Question: I'm creating an e-commerce website and I wanted to build a page where I could view a list of all the orders created.
If the order contains just 1 type of item, the format works correctly, but i can't think of a way to construct the table when there are multiple types of items ordered.
This is how it looks like when there are 2 items ordered (last entry):

I want the "Queso Burrito" to be right under "steak and egg burrito" for #18.
This is my code:
'''
<table>
<tr>
<td>#</td>
<td>Name</td>
<td>Email</td>
<td>Phone</td>
<td>Order</td>
<td>Order Quantity</td>
<td>Delivered</td>
</tr>
{% for ord in orders %}
<tr>
<td>{{ord.pk}}</td>
<td>{{ord.user.first_name}}</td>
<td>{{ord.user.email}}</td>
<td>{{ord.user.get_profile.phone}}</td>
{% for food in ord.orderitem_set.all %}
<td>{{food.name}}</td>
<td>{{food.quantity}}</td>
{% endfor %}
<td>x</td>
</tr>
{% endfor %}
</table>
'''
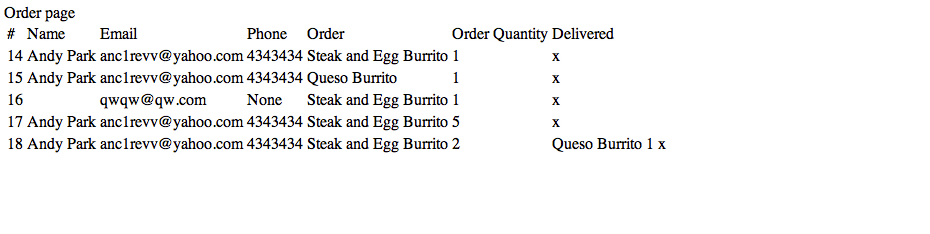
Answer: With multiple items, you typically see tables with order data repeated for each line item.
'''
{% for order in orders %}
{% for orderitem in order.items %}
<td>{{order.id}}</td><td>...</td>
{% endfor %}
{% endfor %}
'''
If you want exactly the formatting you described, you could check if the inner loop is past its first item and hide the fields you don't want repeated.
'''
<table>
{% for ord in orders %}
{% for item in ord.orderitem_set.all %}
<tr>
{% if forloop.counter == 1 %}
<td>{{ord.pk}}</td>
<td>{{ord.user.first_name}}</td>
<td>{{ord.user.email}}</td>
<td>{{ord.user.get_profile.phone}}</td>
{% else %}
<td colspan="4"></td>
{% endif %}
<td>{{item.name}}</td>
<td>{{item.quantity}}</td>
<td>{% if forloop.counter == 1 %}x{% endif %}</td>
</tr>
{% endfor %}
{% endfor %}
</table>
'''